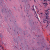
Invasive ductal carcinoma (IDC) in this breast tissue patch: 0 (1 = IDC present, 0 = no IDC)